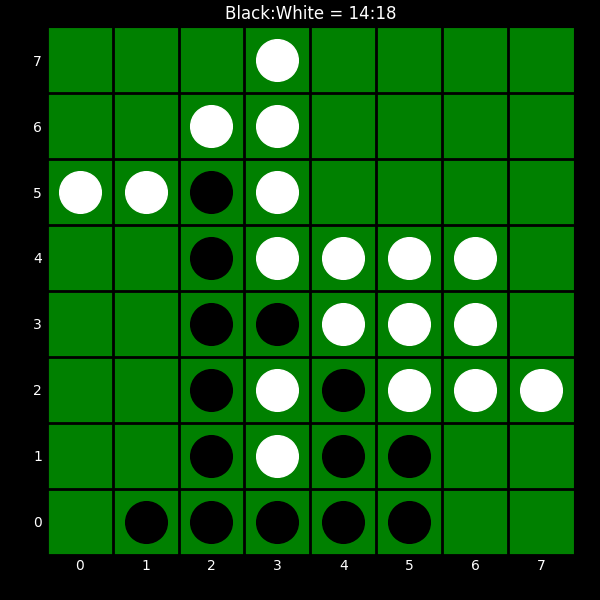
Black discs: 14
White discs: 18